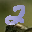
Label: 2